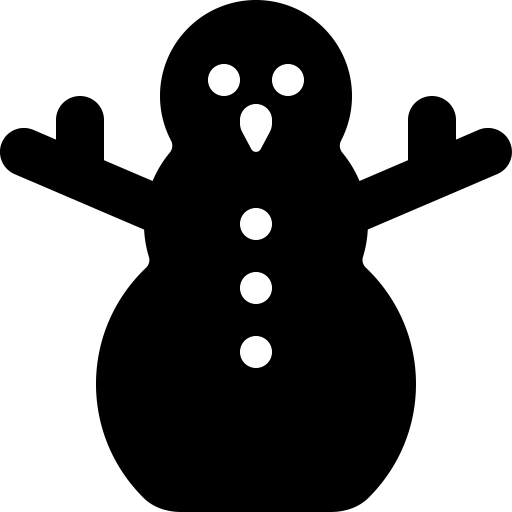
Tags: icon, FontAwesome, fa-icon, solid, snowman